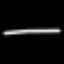
Label: line